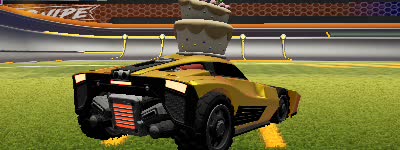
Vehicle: breakout